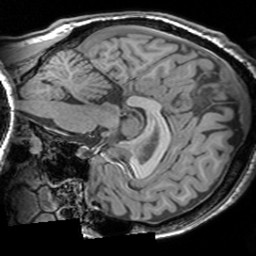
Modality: T1w
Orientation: sagittal
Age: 26
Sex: male
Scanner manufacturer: siemens
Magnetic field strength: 3 T
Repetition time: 1.63 s
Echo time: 0.00311 s